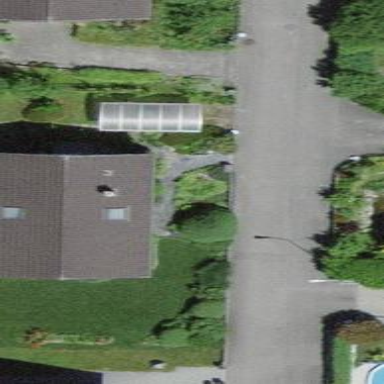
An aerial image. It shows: Gabled building with roof made of roof tiles.